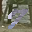
Label: 7